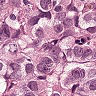
Metastatic tissue present: yes